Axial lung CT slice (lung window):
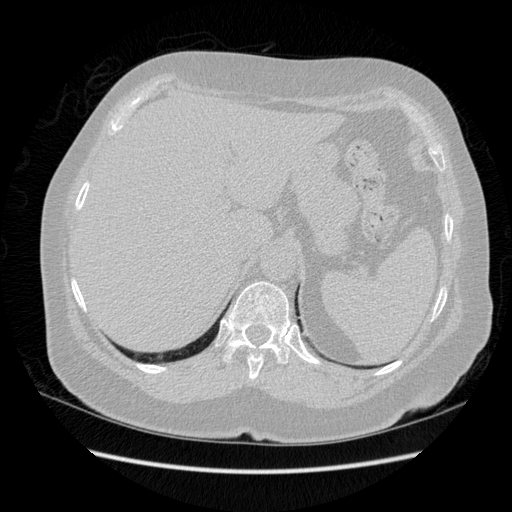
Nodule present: no